Question: I have a problem with deploying my Ruby on Rails project into heroku cloud hosting - <URL>
When I am pushing my code through Git bush I have a problem with installing sqlite3... but how to go through this error I don't know... maybe someone can help me with this problem?
Error screenshot:

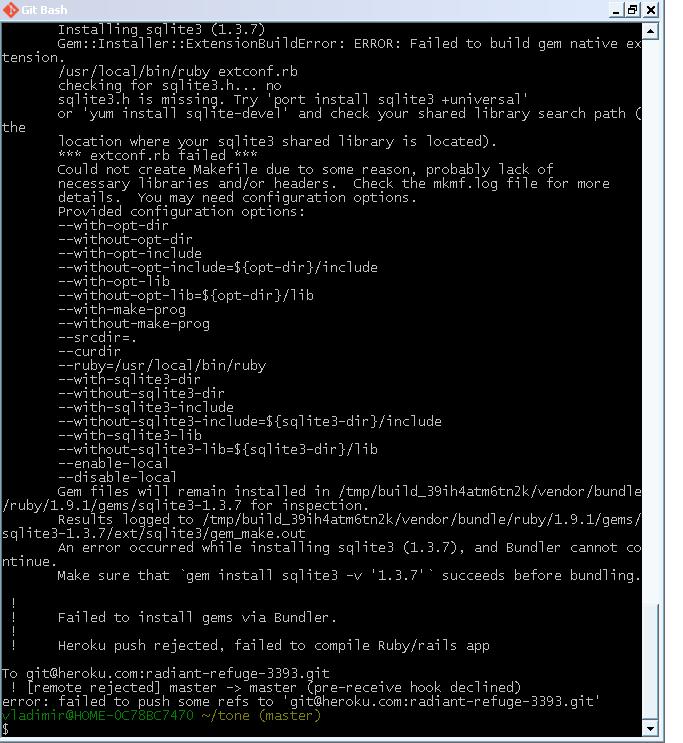
Answer: Heroku uses postgresql. Move 'sqlite3' gem into a development group.
Step-by-step instructions provided by this answer: <URL>